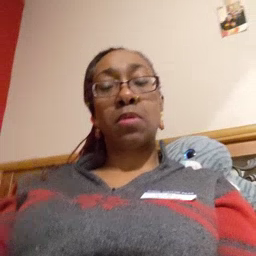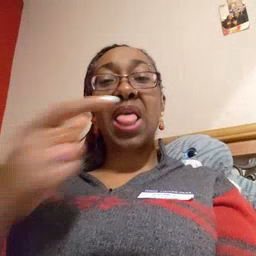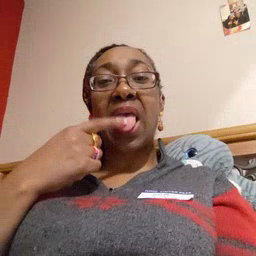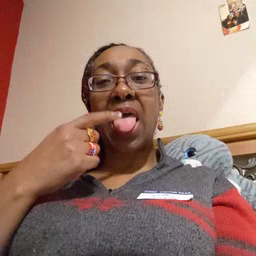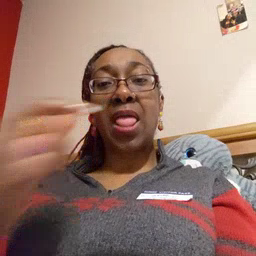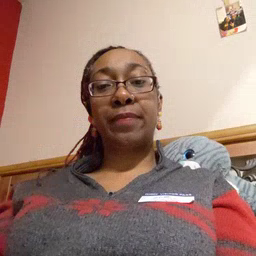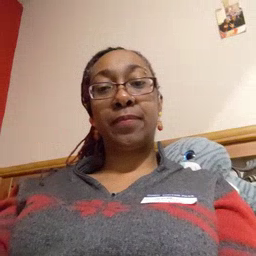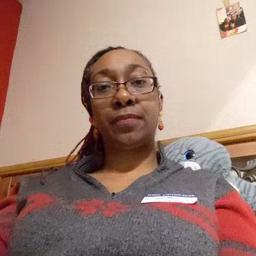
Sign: tongue